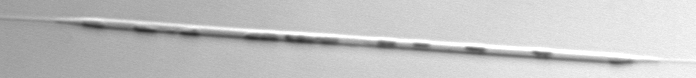
Label: Rhizosolenia